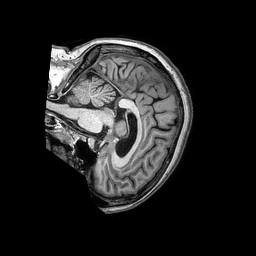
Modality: T1w
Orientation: sagittal
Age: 70
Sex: female
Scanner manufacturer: philips
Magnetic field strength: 3 T
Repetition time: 0.00674 s
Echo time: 0.003027 s